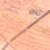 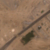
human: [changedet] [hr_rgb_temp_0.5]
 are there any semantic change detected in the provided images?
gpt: A small green area was made near the road.